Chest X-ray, AP view. Patient: 20 years old, sex M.
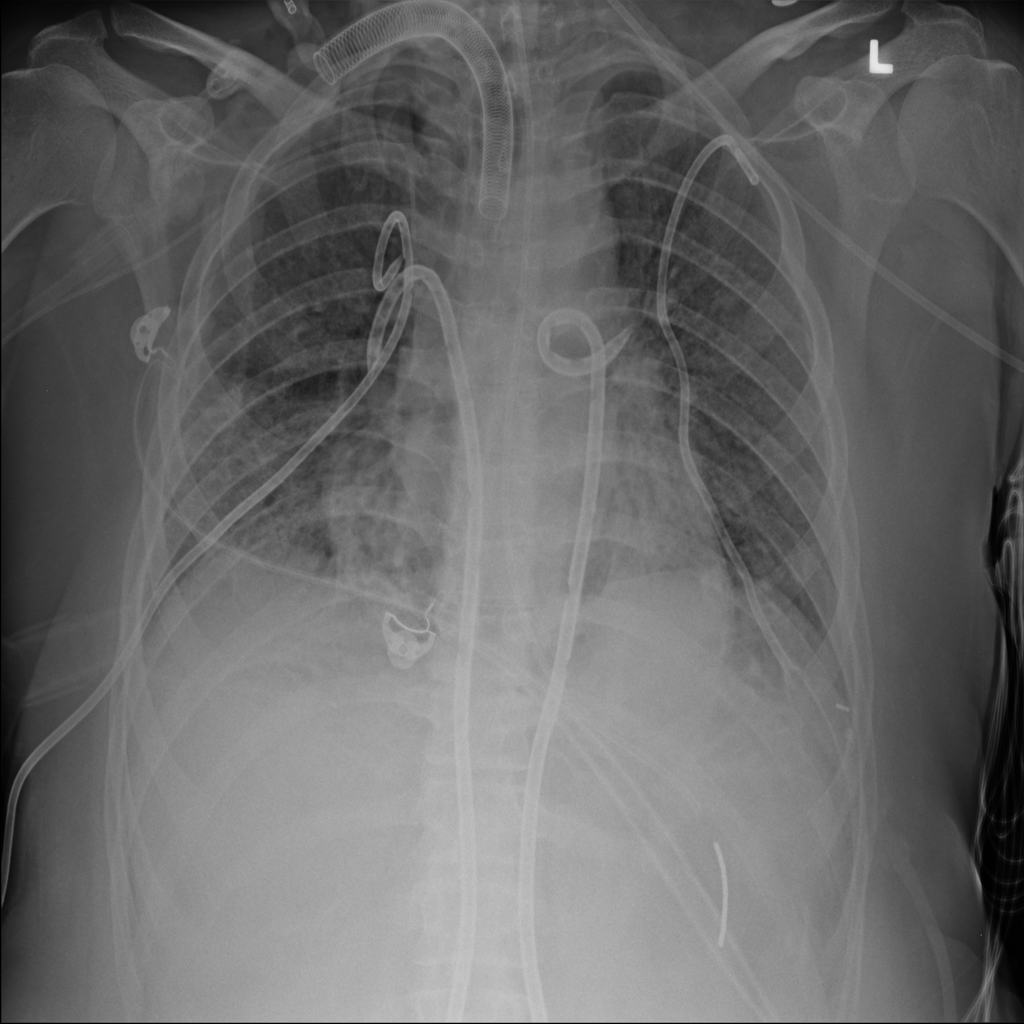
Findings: Effusion